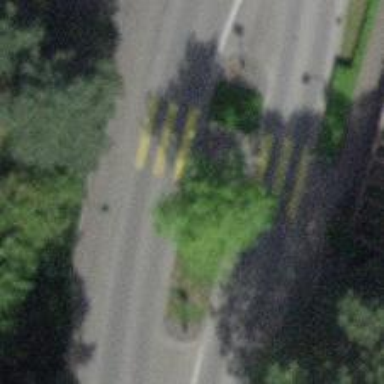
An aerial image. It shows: Zebra crossing on the road.